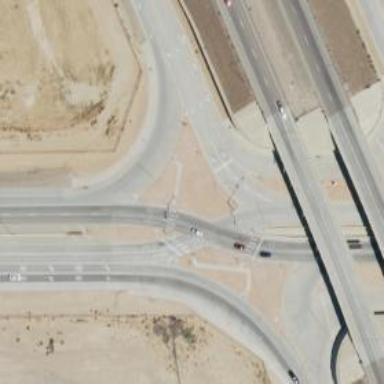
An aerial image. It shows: Motorway link at Diverging Diamond Interchange (DDI).